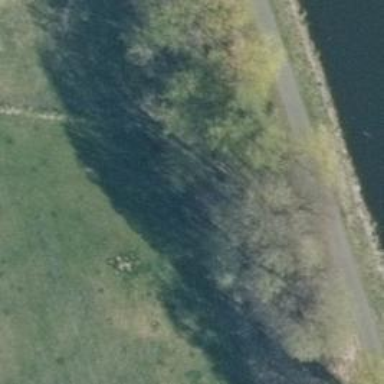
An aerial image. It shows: Row of trees in natural setting.